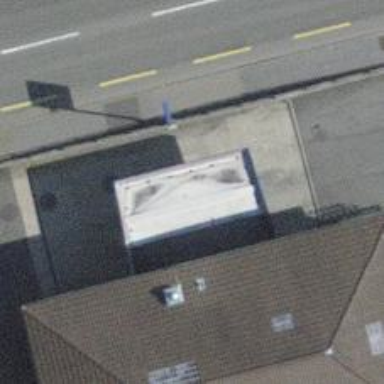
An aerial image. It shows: Fuel station.